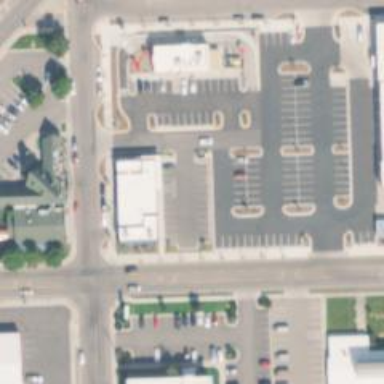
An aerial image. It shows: Retail area.